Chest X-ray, PA view. Patient: 67 years old, sex F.
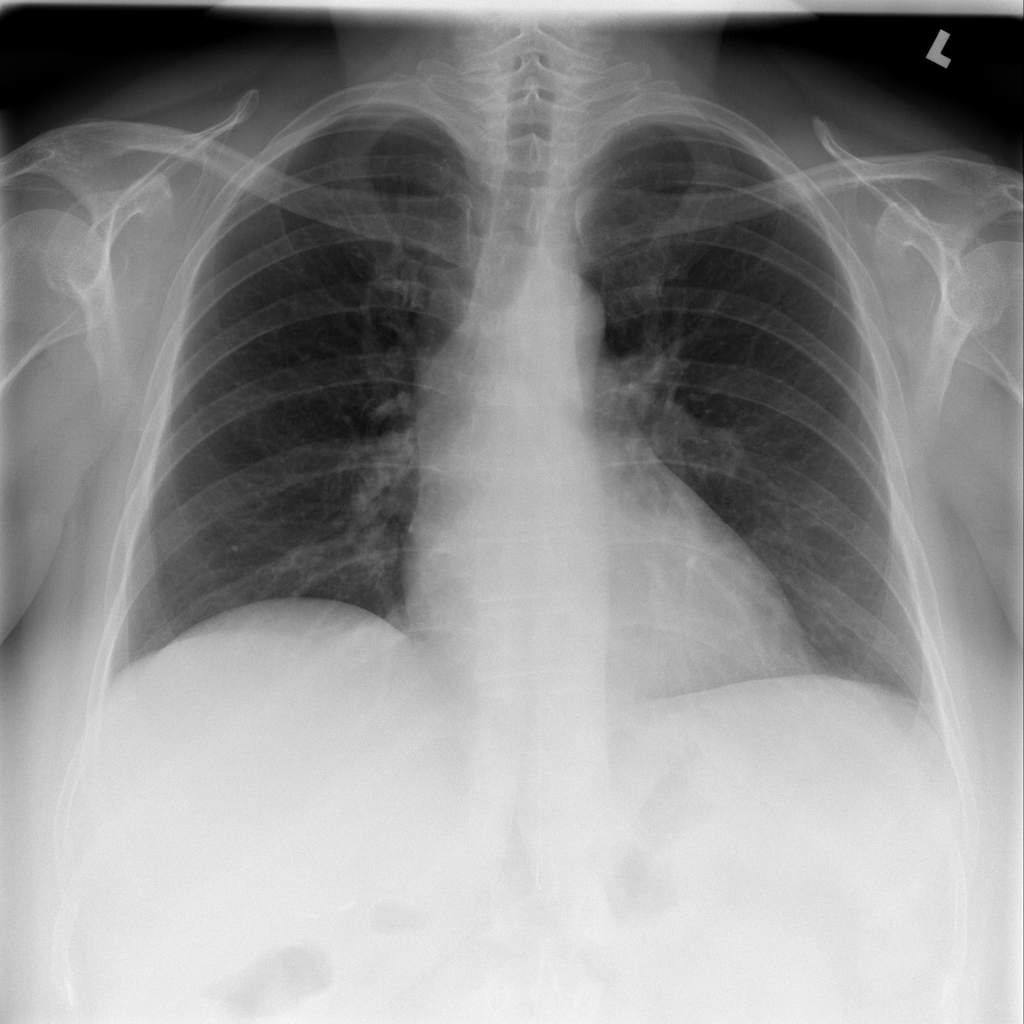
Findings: No Finding